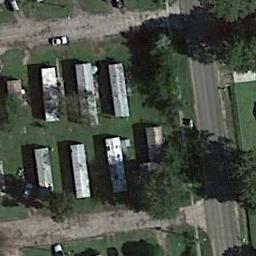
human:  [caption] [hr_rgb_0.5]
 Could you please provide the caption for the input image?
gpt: Many buildings are in the mobile home park .

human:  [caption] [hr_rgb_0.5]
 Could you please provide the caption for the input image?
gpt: There are nine mobile homes here .

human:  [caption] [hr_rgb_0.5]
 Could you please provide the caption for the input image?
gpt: The mobile home park has some mobile homes and trees on the grass .

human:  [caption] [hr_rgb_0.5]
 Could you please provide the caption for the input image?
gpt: The mobile home park is on the grass next to the road .

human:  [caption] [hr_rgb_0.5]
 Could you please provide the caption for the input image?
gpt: There are some buildings on green lawns on the mobile home park .